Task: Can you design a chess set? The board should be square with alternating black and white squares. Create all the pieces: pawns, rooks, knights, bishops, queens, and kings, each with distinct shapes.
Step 1517:
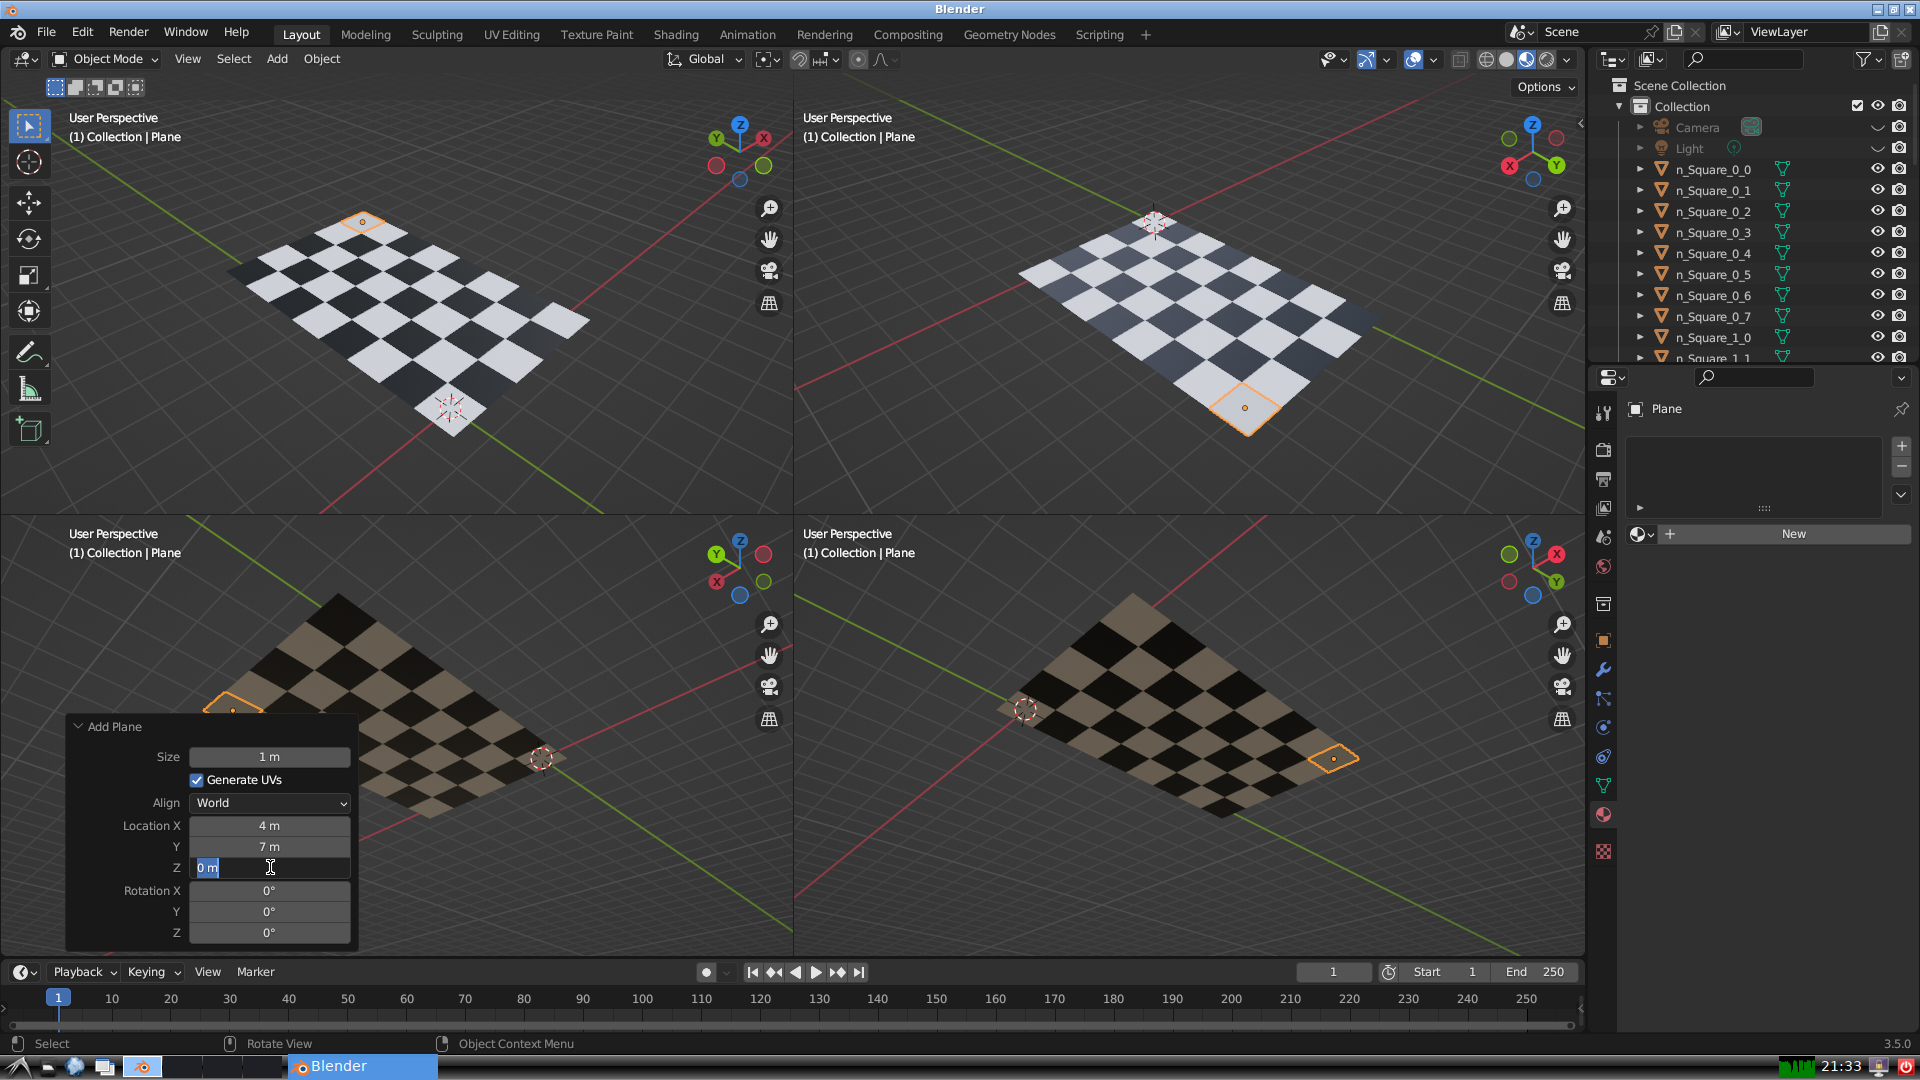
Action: input_text: 0.0